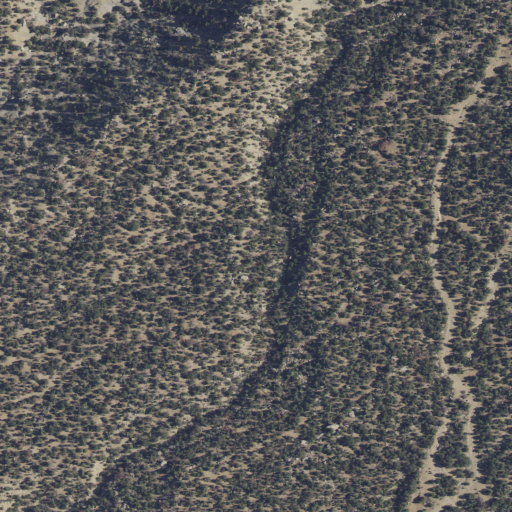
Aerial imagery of valley in Utah named Fan Canyon containing evergreen forest and shrub